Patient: sex F, age 46
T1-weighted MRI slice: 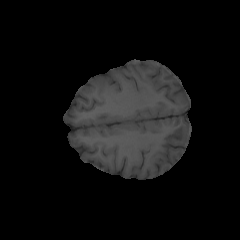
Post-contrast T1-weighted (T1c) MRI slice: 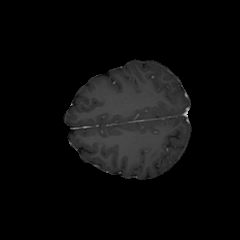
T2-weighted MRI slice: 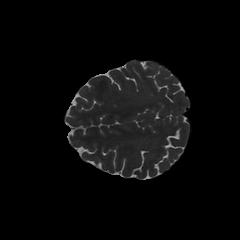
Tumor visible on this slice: no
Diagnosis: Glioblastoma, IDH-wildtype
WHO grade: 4